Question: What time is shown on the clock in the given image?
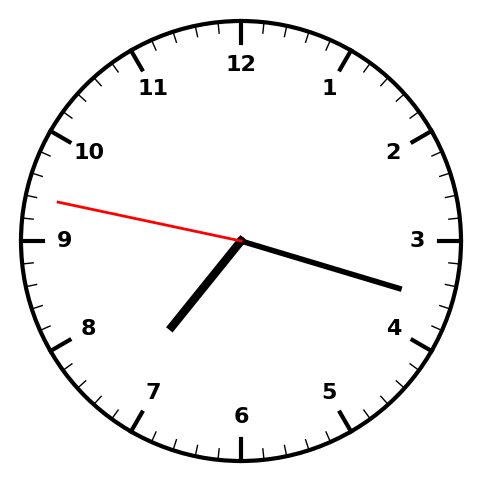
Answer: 07:17:47